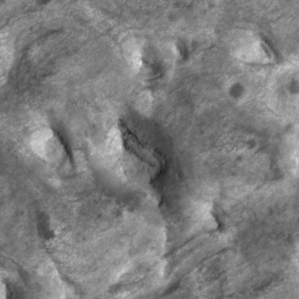
Label: non_frost